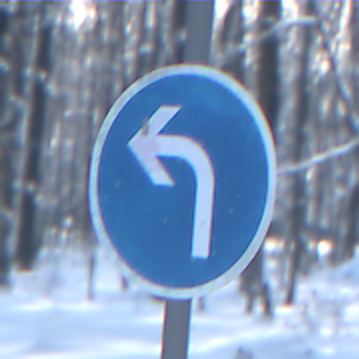
Verkehrszeichen: VorgeschriebeneFahrtrichtungLinks
Umgebung: Outdoor, Nature
Tageszeit: MorningAfternoon
Wetter: Clear
Licht: Natural
Jahreszeit: Winter
Kontrast: LowContrast